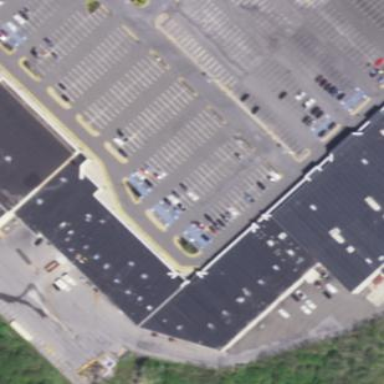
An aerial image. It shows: Retail building.